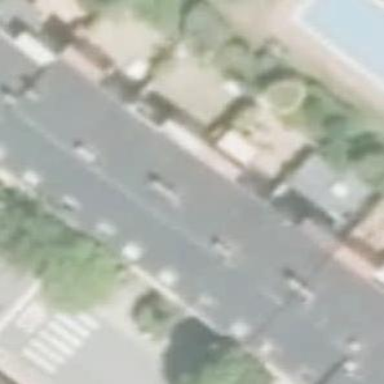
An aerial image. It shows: Residential building.